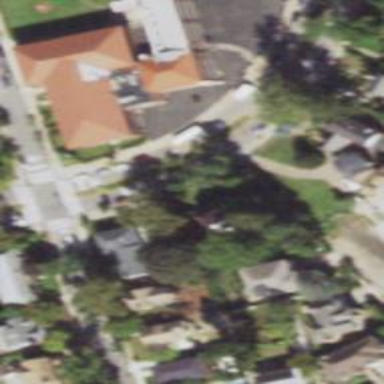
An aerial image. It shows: Residential road.